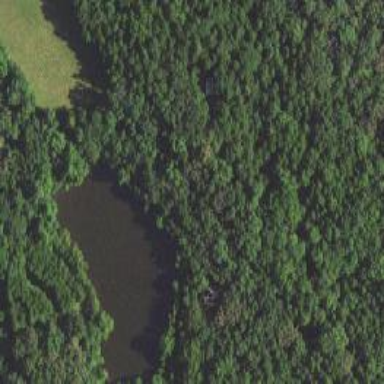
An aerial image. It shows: Pond surrounded by natural water.